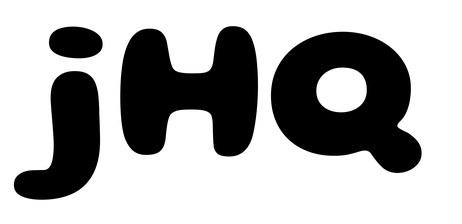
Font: Gluten_Bold